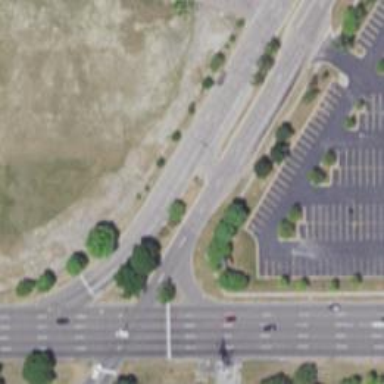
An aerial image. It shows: Secondary link road.